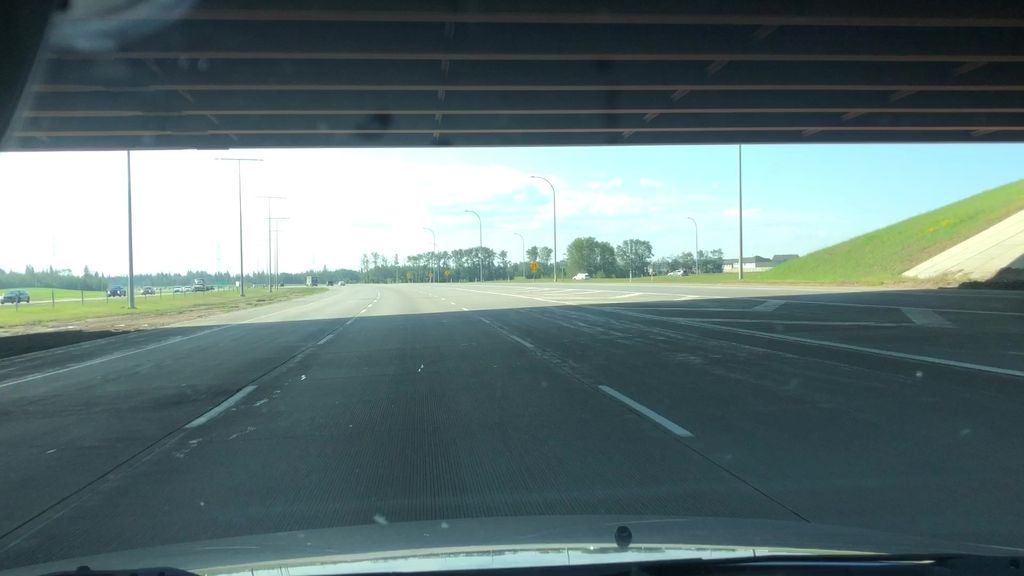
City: edmonton